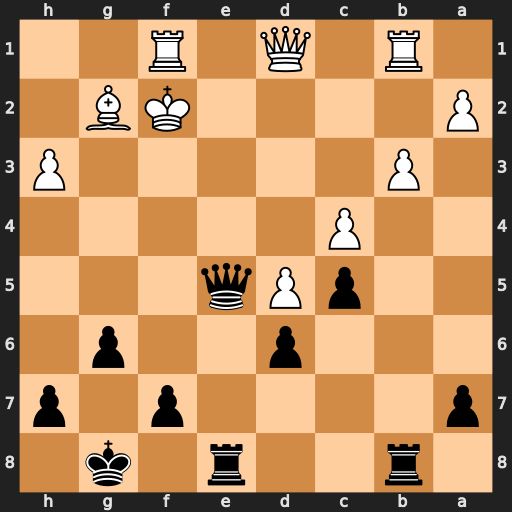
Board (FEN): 1r2r1k1/p4p1p/3p2p1/2pPq3/2P5/1P5P/P4KB1/1R1Q1R2
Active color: b
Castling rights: -
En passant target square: -
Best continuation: Qe3#